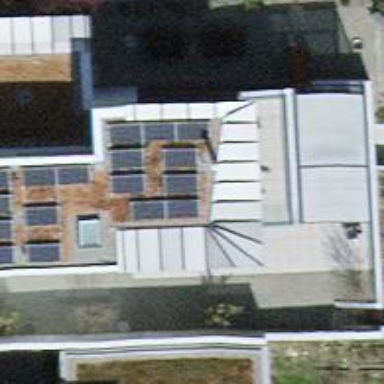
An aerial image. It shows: Building with tile roof.